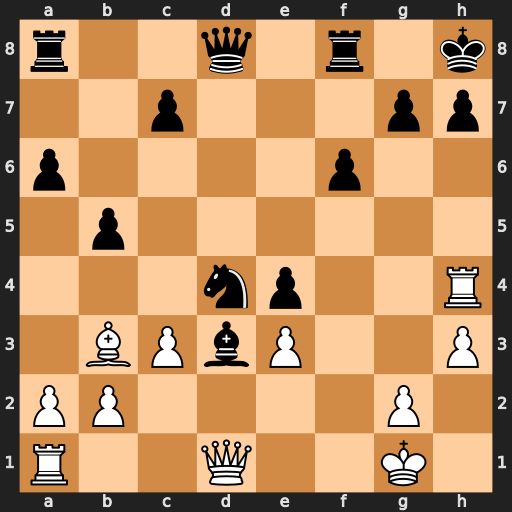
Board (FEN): r2q1r1k/2p3pp/p4p2/1p6/3np2R/1BPbP2P/PP4P1/R2Q2K1
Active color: w
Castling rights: -
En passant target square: -
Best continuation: Rxh7+ Kxh7 Qh5#